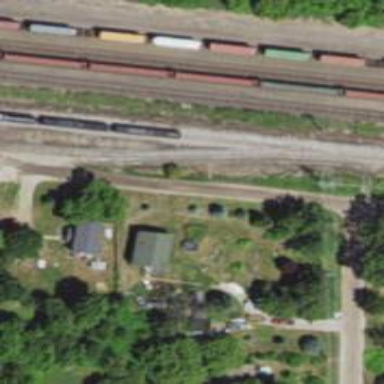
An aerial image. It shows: Railway siding with rails.